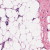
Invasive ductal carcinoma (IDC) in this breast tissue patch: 0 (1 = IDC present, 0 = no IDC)